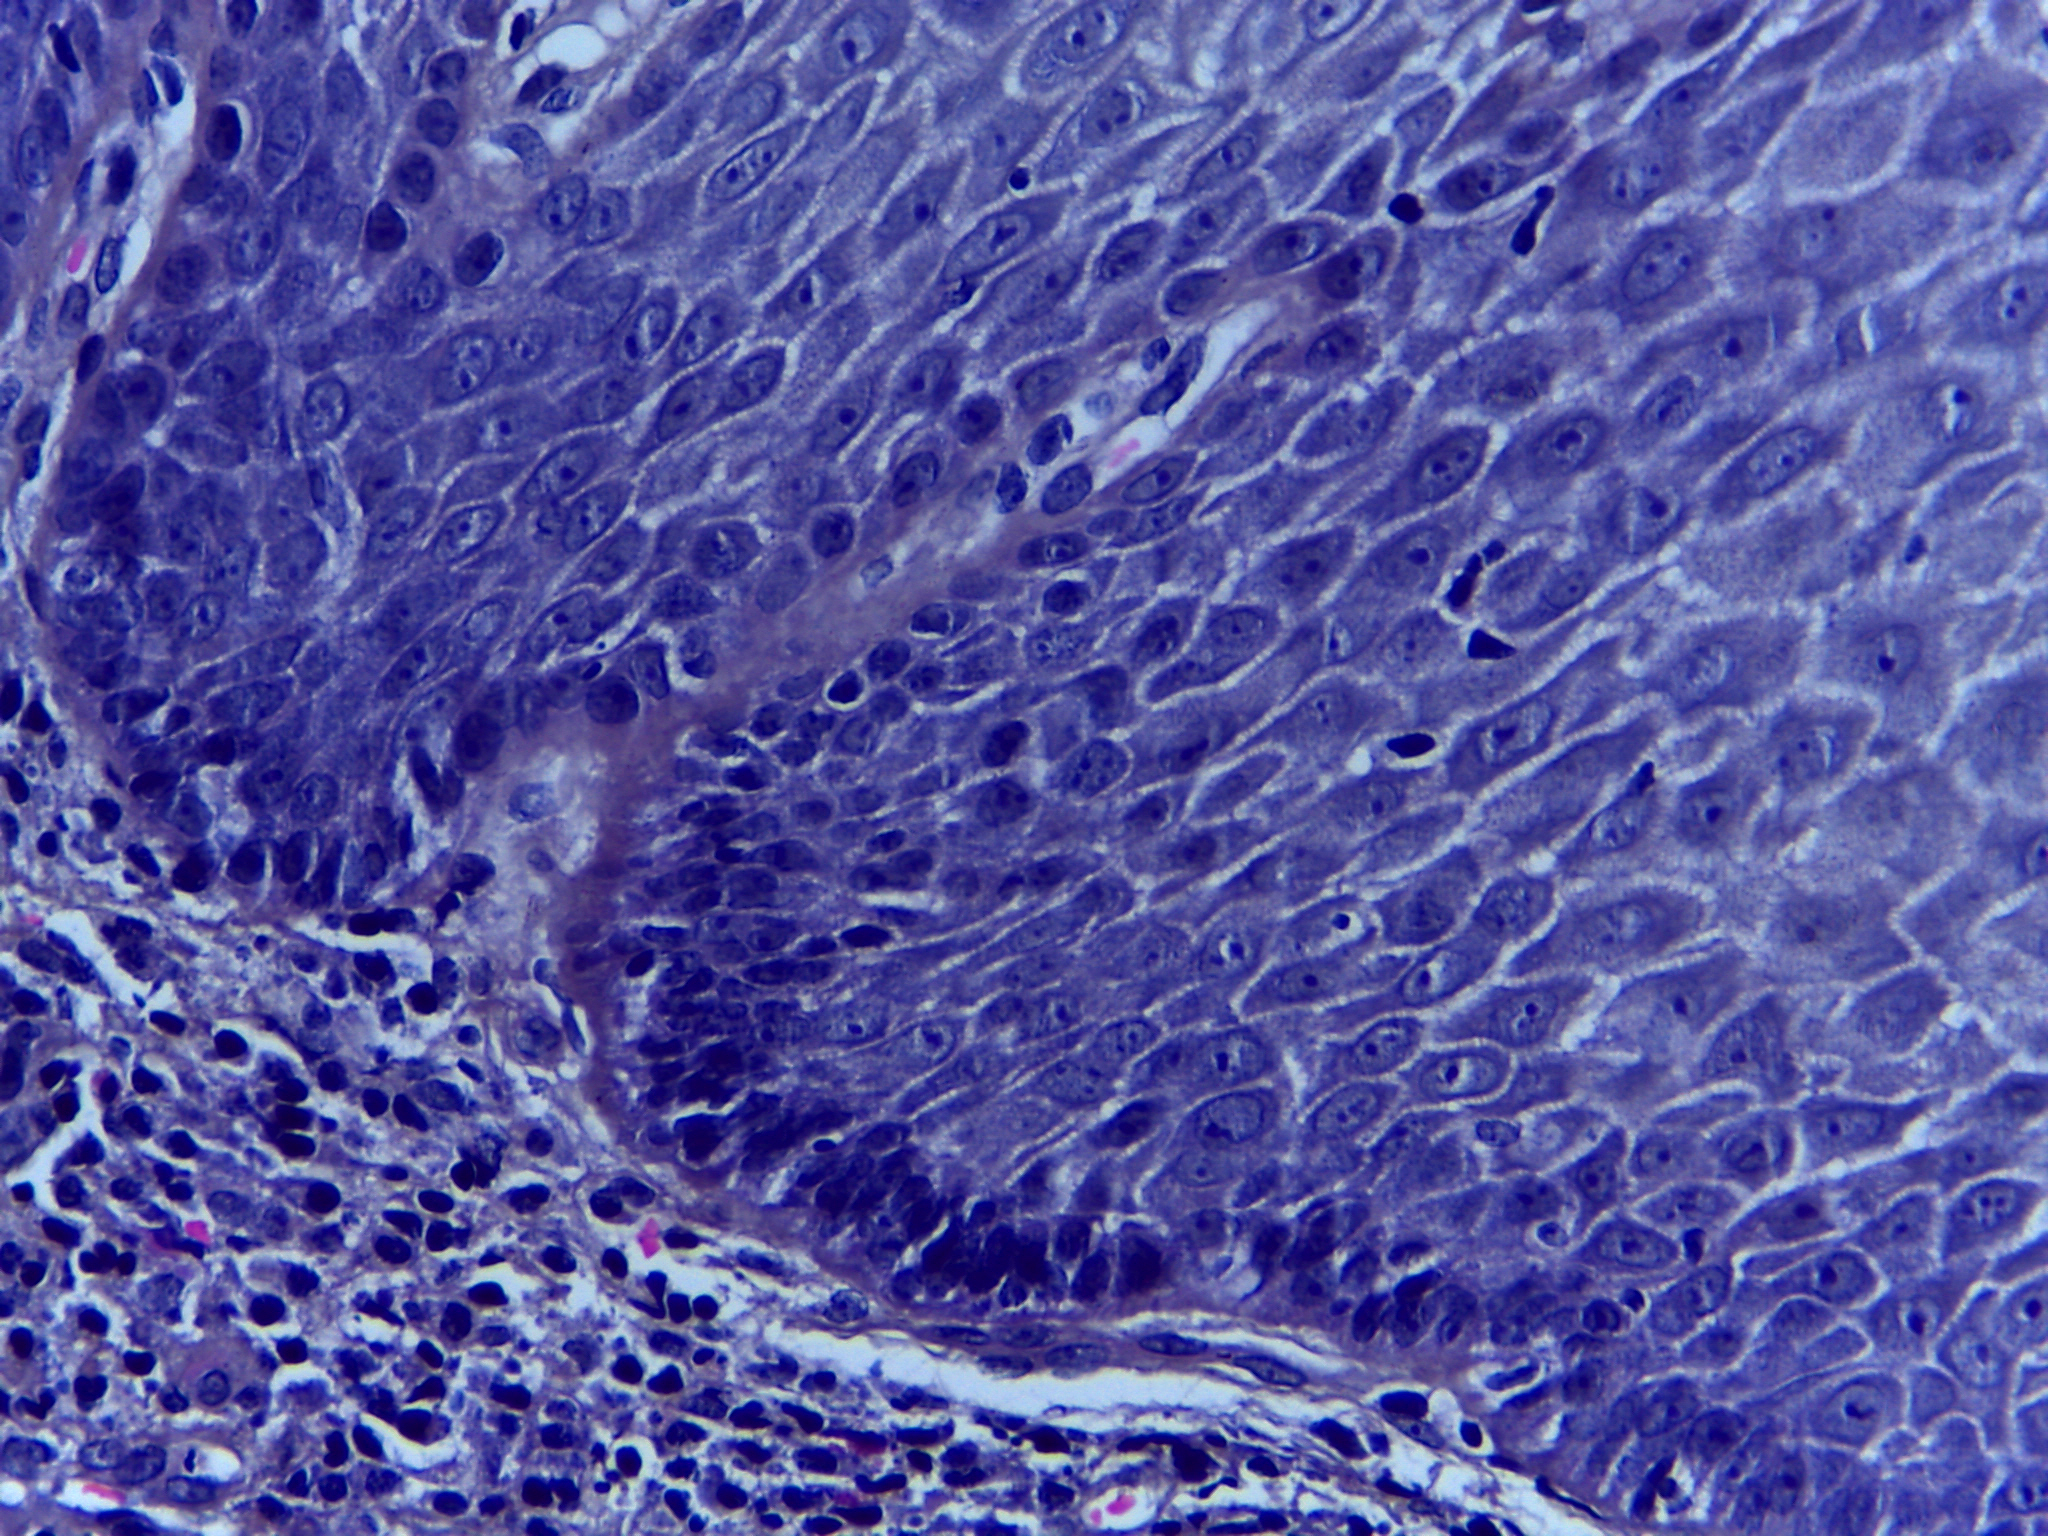
Diagnosis: OSCC